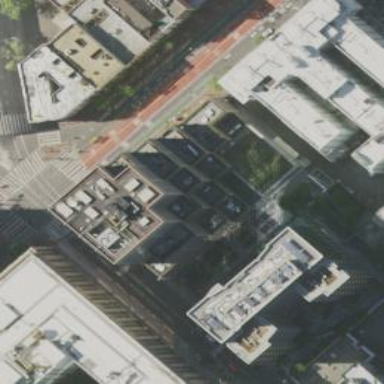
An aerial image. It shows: Building.